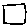
Label: square